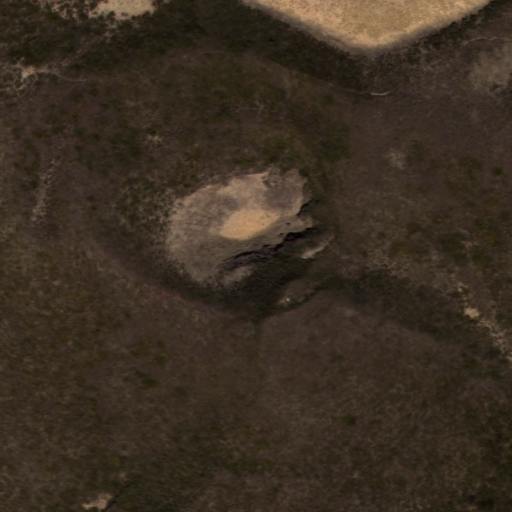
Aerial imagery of crater(s) in Hawaii named Kaluaiki containing only unknown